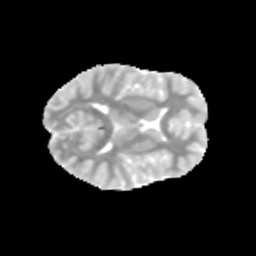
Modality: MD
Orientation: axial
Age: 10
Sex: female
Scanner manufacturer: siemens
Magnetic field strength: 3 T
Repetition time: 3.8 s
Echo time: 0.07 s